【题型】选择题　【知识点】解析几何　【难度】easy
平面直角坐标系中有两点 \(Q_1(-1,0)\) 和 \(O_2(1,0)\). 以 \(Q_1\) 为圆心, 正整数 \(i\) 为半径的圆记为 \(\mathcal{A}_i\). 以 \(O_2\) 为圆心, 正整数 \(j\) 为半径的圆记为 \(\mathcal{B}_j\). 对于正整数 \(k\), \(1 \leq k \leq 5\), 点 \(P_k\) 是圆 \(\mathcal{A}_k\) 与圆 \(\mathcal{B}_{k+1}\) 的交点, 且 \(P_1,P_2,P_3,P_4,P_5\) 都位于第二象限, 则这 5 个点都位于 (\quad)上.

A. 直线 \quad B. 椭圆 \quad C. 双曲线 \quad D. 抛物线
【解答】
【答案】C

【详解】

因为圆 \(\mathcal{A}_k\) 以 \(Q_1(-1,0)\) 为圆心, 正整数 \(k\) 为半径, 圆 \(\mathcal{B}_{k+1}\) 以 \(O_2(1,0)\) 为圆心, 正整数 \(k+1\) 为半径,

且点 \(P_k(1 \leq k \leq 5)\) 是圆 \(\mathcal{A}_k\) 与圆 \(\mathcal{B}_{k+1}\) 的交点,

所以 \(|P_kO_2| = k+1\), \(|P_kQ_1| = k\),

所以 \(|P_kO_2| - |P_kQ_1| = (k+1) - k = 1\).

由 \(Q_1(-1,0)\), \(O_2(1,0)\) 可得 \(|Q_1O_2| = 1 - (-1) = 2\).

因为 \(|P_kO_2| - |P_kQ_1| = 1\) 为定值, \(0 < 1 < 2 = |Q_1O_2|\), 且 \(P_1,P_2,P_3,P_4,P_5\) 都位于第二象限,

所以根据双曲线的定义可知, 点 \(P_1,P_2,P_3,P_4,P_5\) 都位于双曲线的左支上.

故选: C.
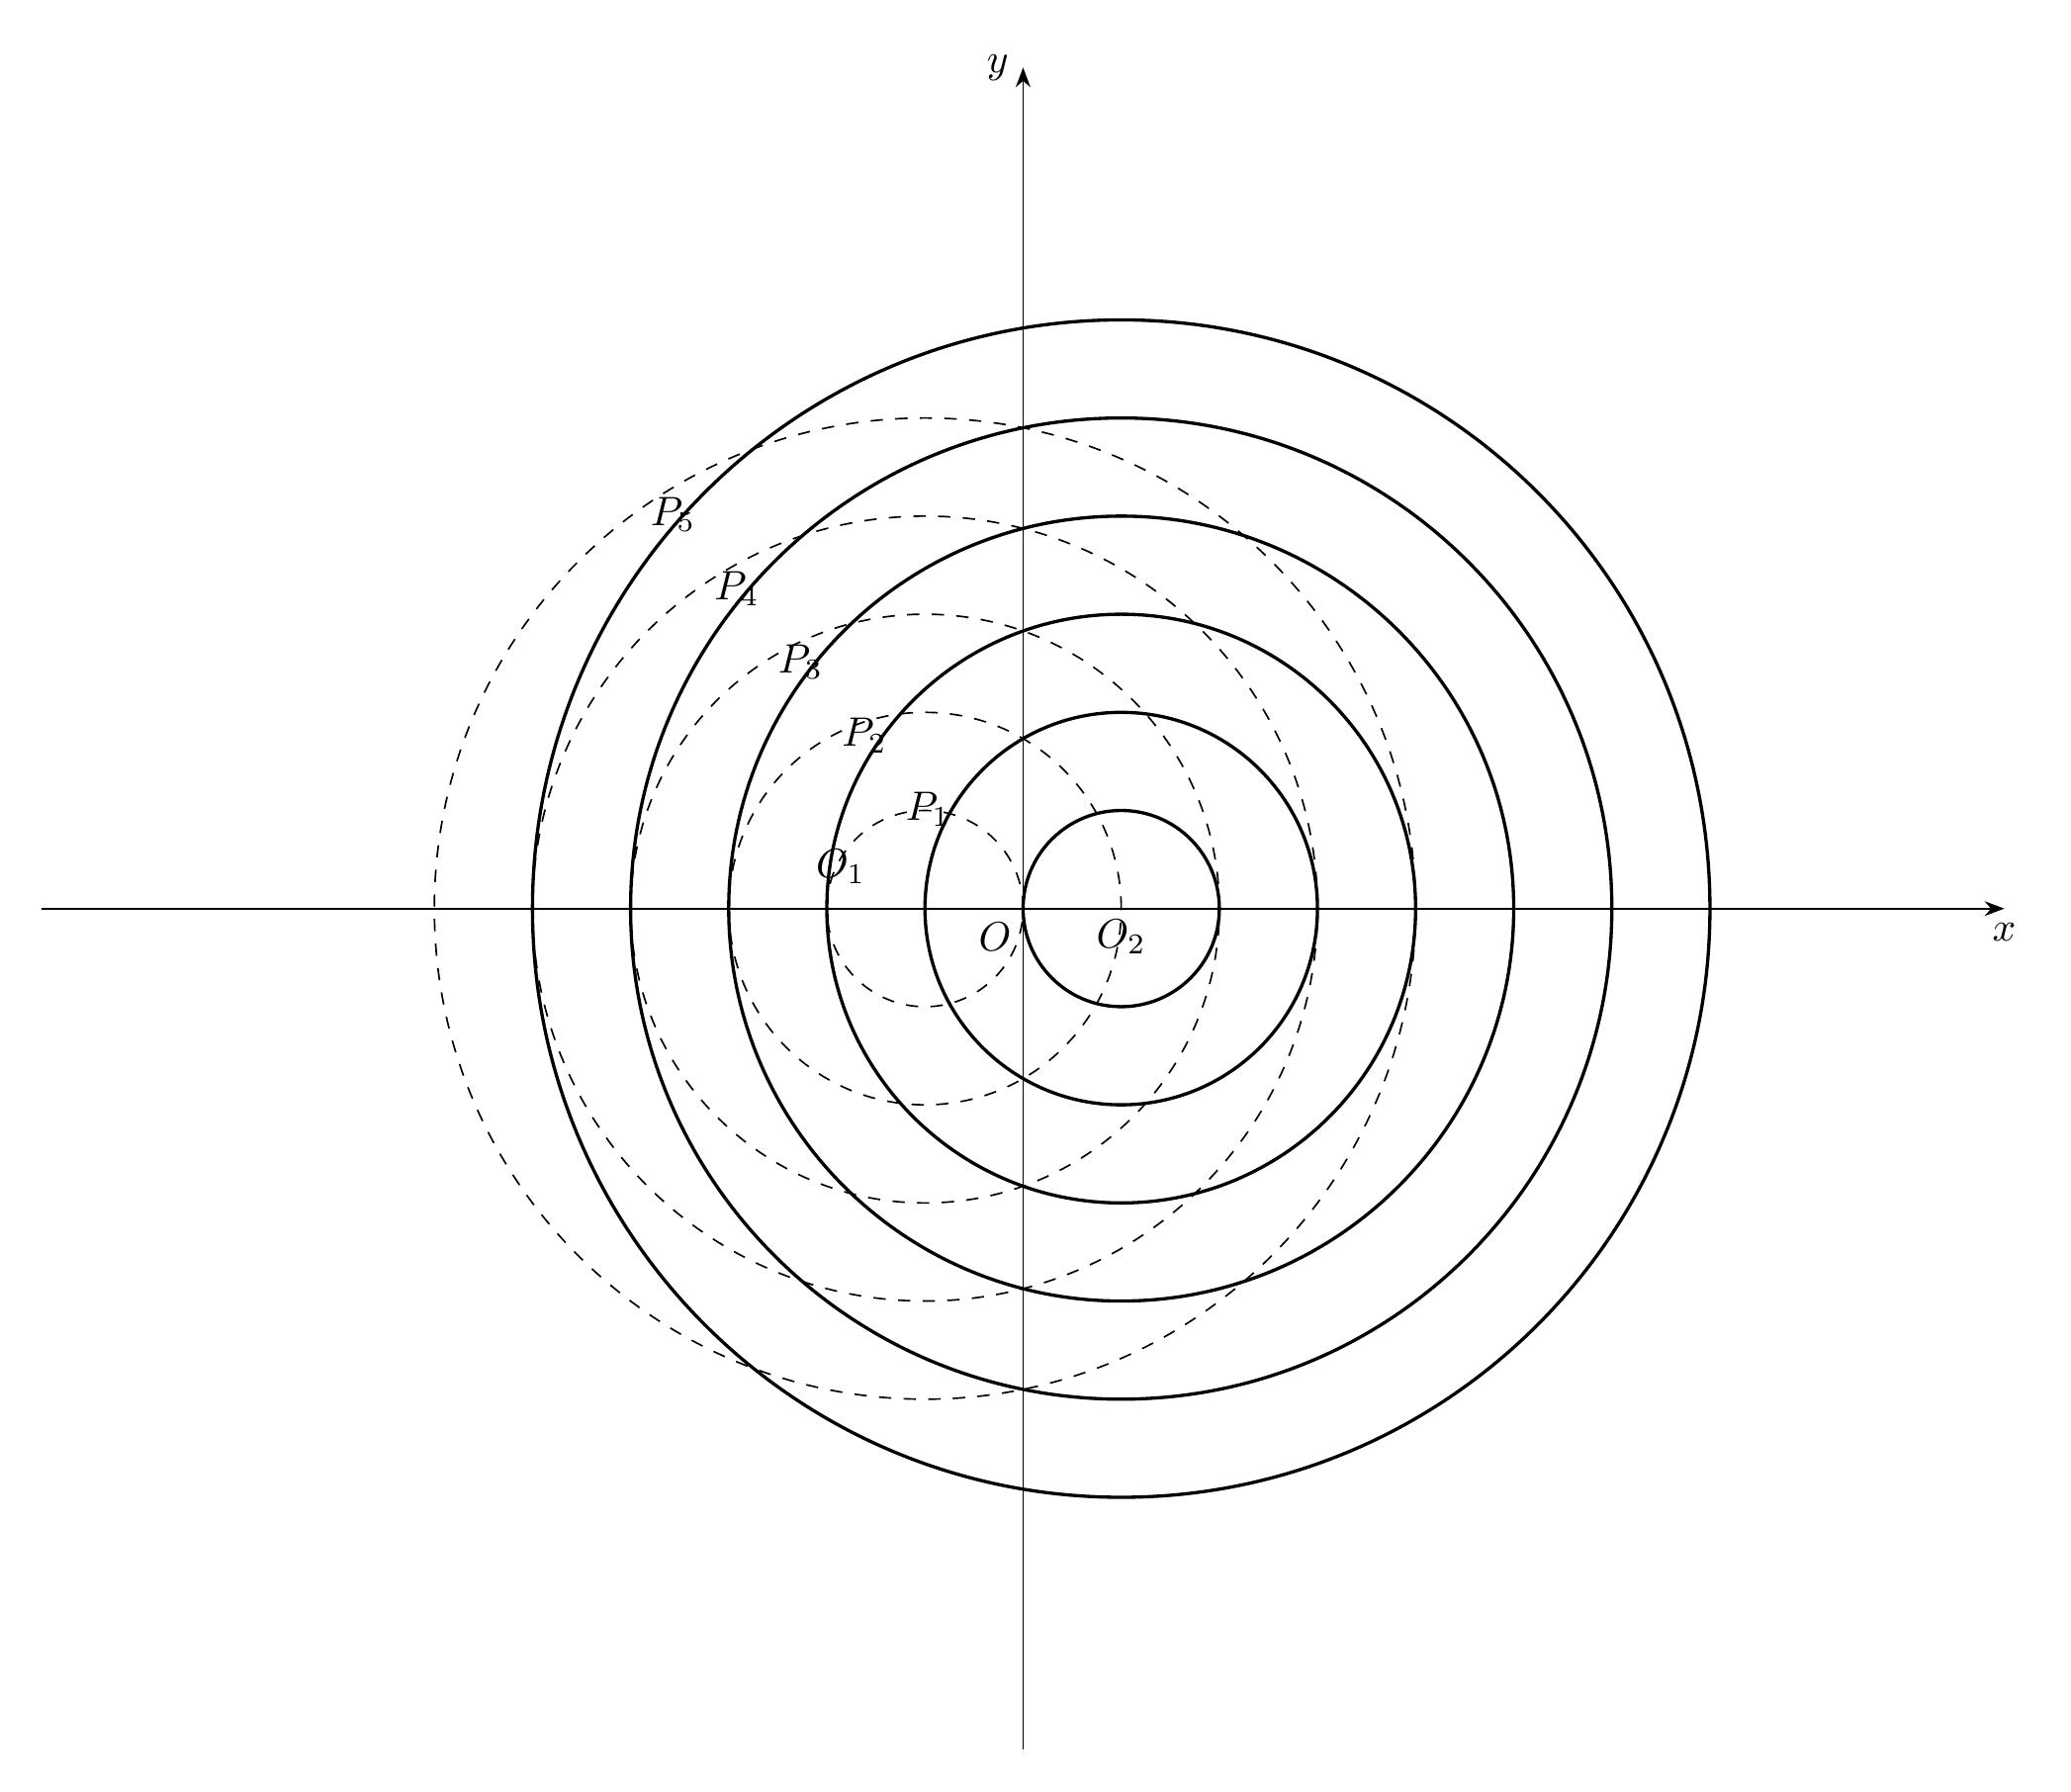